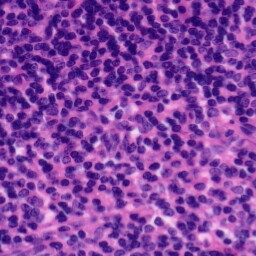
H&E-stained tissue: Tonsil